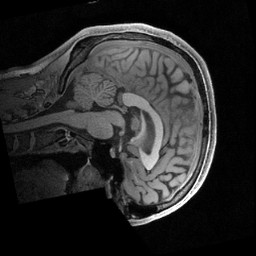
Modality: T1w
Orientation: sagittal
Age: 29
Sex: male
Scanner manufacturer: siemens
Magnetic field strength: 3 T
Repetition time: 2.4 s
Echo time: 0.00231 s